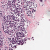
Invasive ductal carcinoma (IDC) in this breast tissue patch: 1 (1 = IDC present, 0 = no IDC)